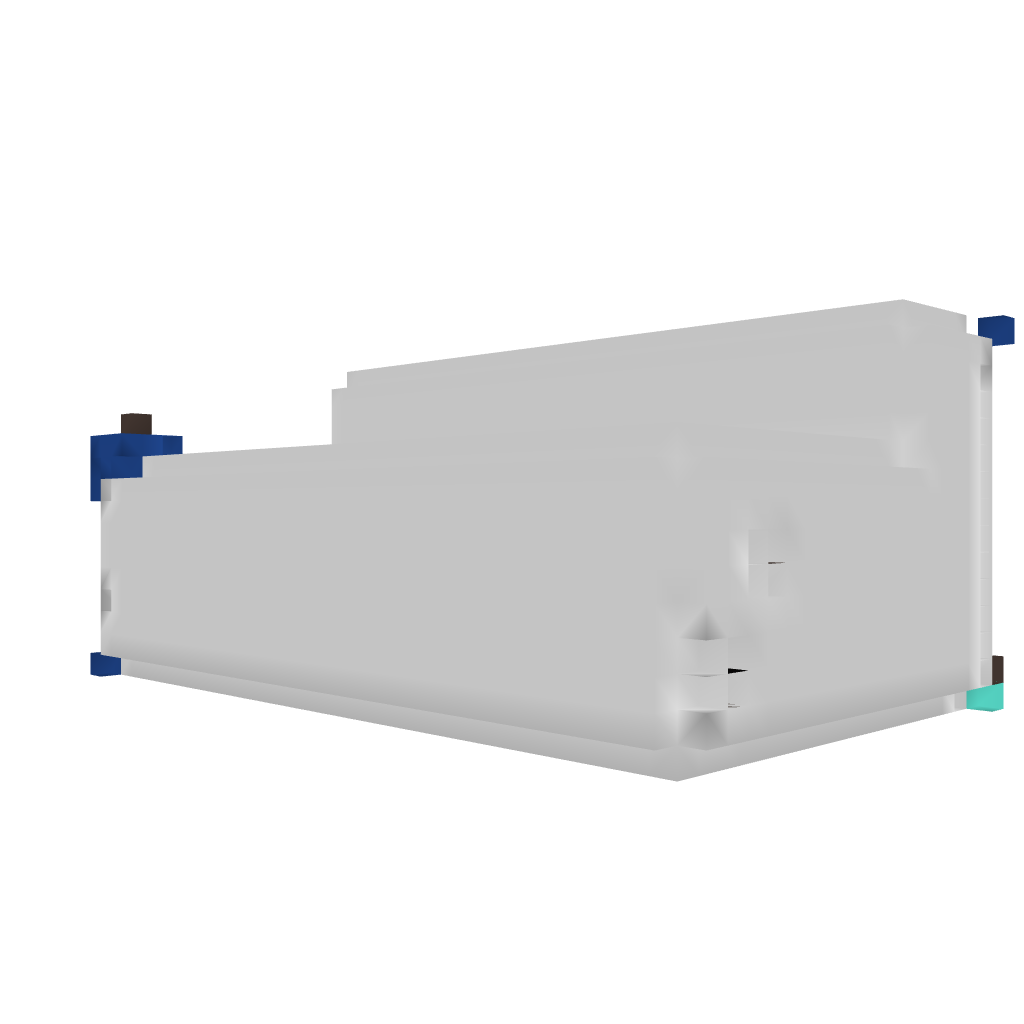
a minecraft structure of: Compact Day Counter